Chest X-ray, PA view. Patient: 36 years old, sex F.
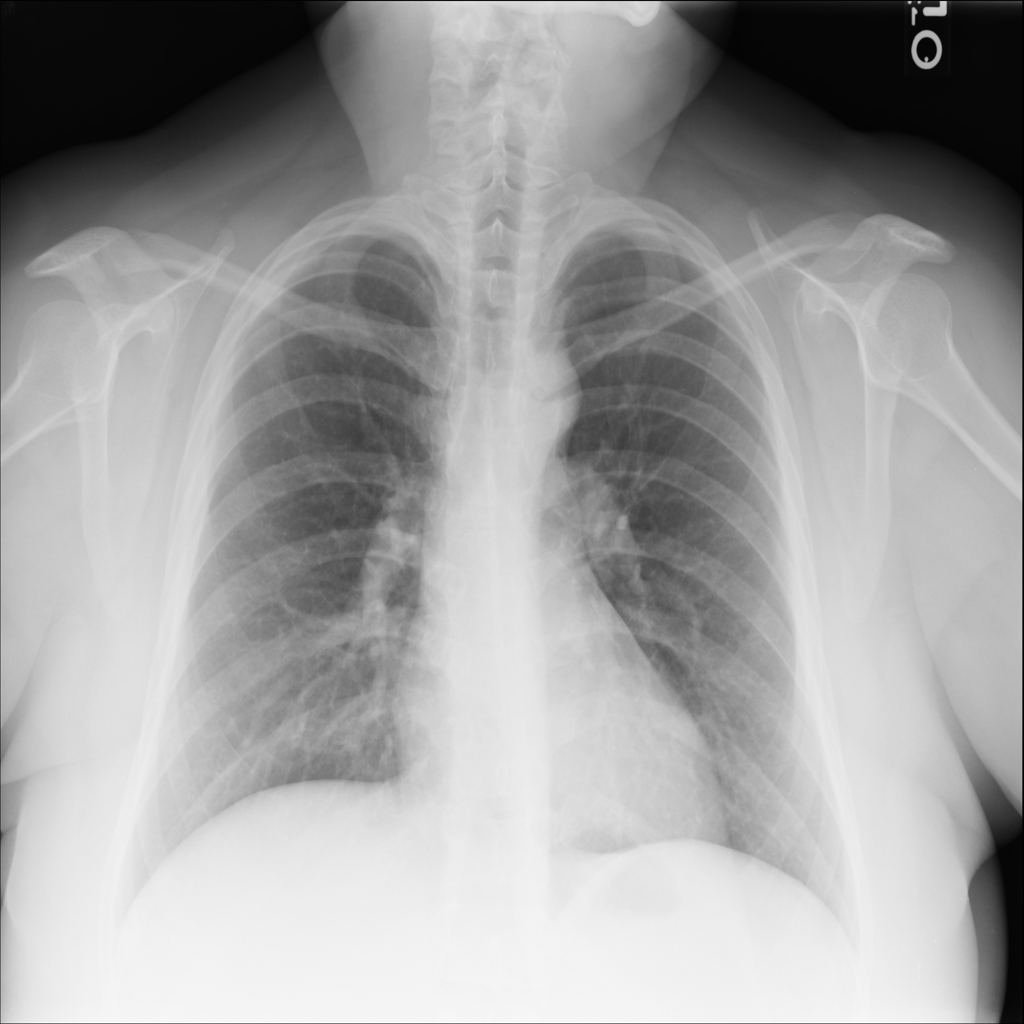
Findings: No Finding